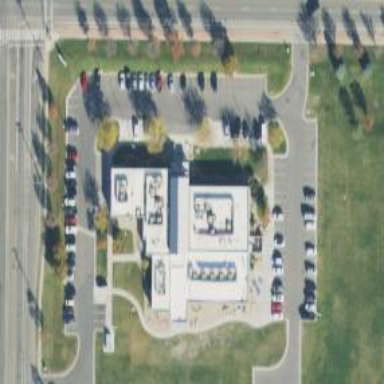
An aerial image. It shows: Healthcare clinic is depicted in the image.